Question: I use this code to do violin plots with ggplot2:
'''
Cells1 %>%
ggplot(aes(x=IR_time, y=AreaShape_Area, fill=IR_time)) +
geom_violin(col=NA) +
guides(fill=FALSE) +
stat_summary(fun.data=data_summary, col = "black") +
theme_gray() +
ggtitle("Cell area after irradiation (3Gy)") +
ylab("
Area (pixels)") +
xlab("
Days after exposure to 3Gy
") +
scale_fill_manual(values=wes_palette(n=5, name="Moonrise3")) +
theme(
plot.title = element_text(size=16),
axis.title = element_text(size=12, face="bold"),
axis.text = element_text(size=12))
'''
That produces this plot:

Now I want to perform a statistic test (here a pairwise t-test) and add the results on the plot. I use the rstatix package.
So here's the new code:
'''
stat.test <- Cells1 %>% pairwise_t_test(AreaShape_Area ~ IR_time, pool.sd=FALSE, p.adjust.method="bonferroni", ref.group="0") %>%
add_y_position()
Cells1 %>%
ggplot(aes(x=IR_time, y=AreaShape_Area, fill=IR_time)) +
geom_violin(col=NA) +
guides(fill=FALSE) +
stat_summary(fun.data=data_summary, col = "black") +
theme_gray() +
ggtitle("Cell area after irradiation (3Gy)") +
ylab("
Area (pixels)") +
xlab("
Days after exposure to 3Gy
") +
scale_fill_manual(values=wes_palette(n=5, name="Moonrise3")) +
theme(
plot.title = element_text(size=16),
axis.title = element_text(size=12, face="bold"),
axis.text = element_text(size=12)) +
stat_pvalue_manual(stat.test)
'''
But it leads to this error:
> Error: Aesthetics must be either length 1 or the same as the data (4): fill
Apparently, this comes from the fill=IR_time argument in the aes().
If I replace it by fill="blue" it works, I don't have the error message.
But I'd like to have both the colours depending on IR_time and the statistics on the plot.
Do you have an idea about how I can fix it?
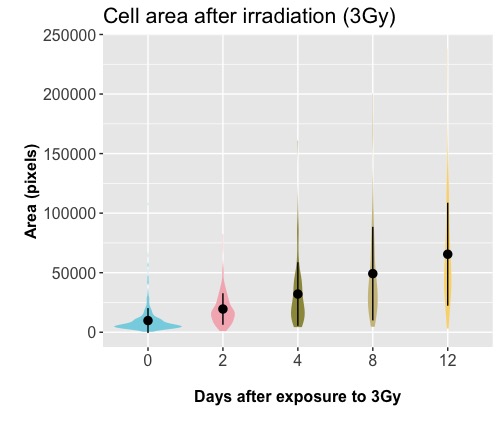
Answer: I've created a roughly similar data set with the same names:
'''
set.seed(69)
Cells1 <- data.frame(
IR_time = factor(rep(c(0, 2, 4, 8, 12), each = 1000)),
AreaShape_Area = rgamma(5e3, rep((2:6)^1.8, each = 1e3)) * 3e3)
'''
Your code required a function called 'data_summary', which you didn't include and doesn't seem to be in any common R package that I could find on Google. I'm guessing it's something like this:
'''
data_summary <- function(x) {
data.frame(y = mean(x), ymin = mean(x) - sd(x), ymax = mean(x) + sd(x))
}
'''
You didn't include the packages you are using, so it took a bit of detective work to figure out that we need:
'''
library(ggplot2)
library(wesanderson)
library(rstatix)
library(ggpubr)
'''
we can run your code. As far as I can tell, this should be pretty easy to fix if you change the line 'stat_pvalue_manual(stat.test)' to 'stat_pvalue_manual(data = stat.test, inherit.aes = FALSE)' :
'''
stat.test <- Cells1 %>%
pairwise_t_test(AreaShape_Area ~ IR_time,
pool.sd = FALSE,
p.adjust.method = "bonferroni",
ref.group = "0") %>%
add_y_position()
Cells1 %>%
ggplot(aes(x = IR_time, y = AreaShape_Area, fill = IR_time)) +
geom_violin(col = NA) +
guides(fill = FALSE) +
stat_summary(fun.data = data_summary, col = "black") +
theme_gray() +
ggtitle("Cell area after irradiation (3Gy)") +
ylab("
Area (pixels)") +
xlab("
Days after exposure to 3Gy
") +
scale_fill_manual(values = wes_palette(n = 5, name = "Moonrise3")) +
theme(
plot.title = element_text(size = 16),
axis.title = element_text(size = 12, face = "bold"),
axis.text = element_text(size = 12)) +
stat_pvalue_manual(data = stat.test, inherit.aes = FALSE)
'''

<URL>